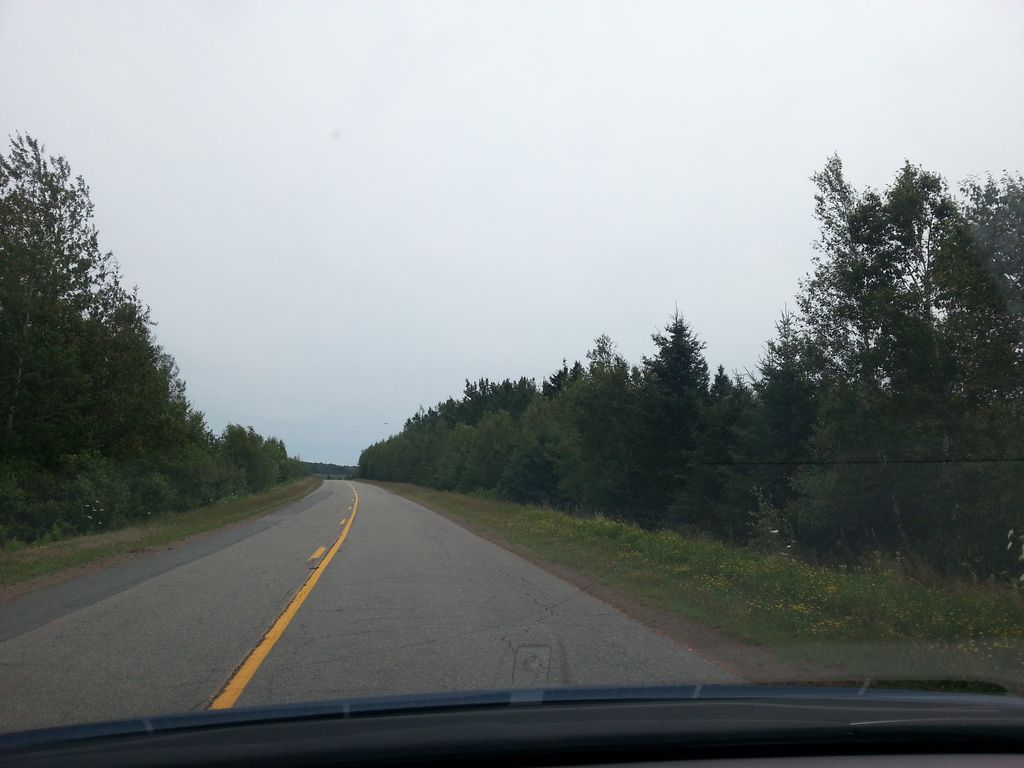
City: charlottetown